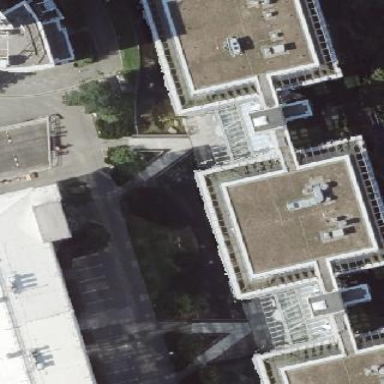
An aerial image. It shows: Office building with flat roof.